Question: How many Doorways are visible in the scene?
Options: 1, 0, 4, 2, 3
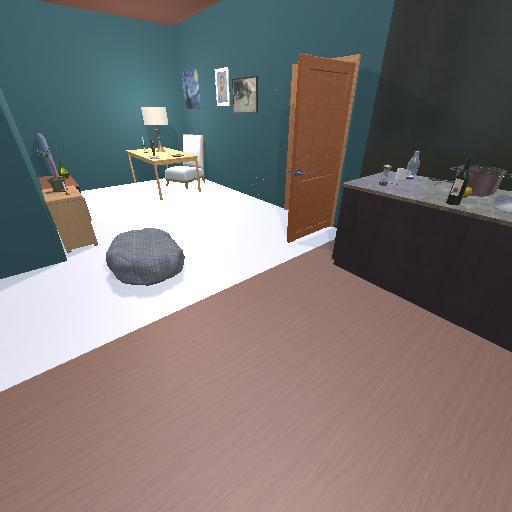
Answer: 1